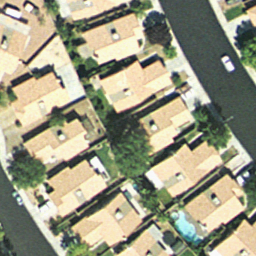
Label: denseresidential